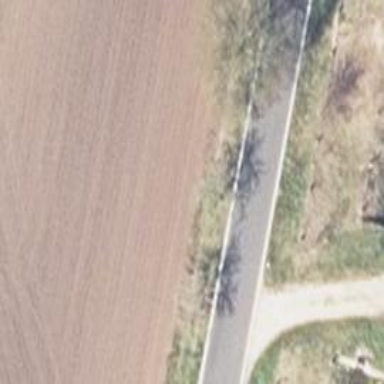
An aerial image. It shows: Secondary road with asphalt surface.